Question: I'm trying to implement the Window Width and level formula from de Dicom specification in my application. Only it's not returning any grayscales at the moment. The dicom specifies the formula as following:
'''
if (x <= c - 0.5 - (w-1)/2), then y = ymin
else if (x > c - 0.5 + (w-1)/2), then y = ymax,
else y = ((x - (c - 0.5)) / (w-1) + 0.5) * (ymax - ymin)+ ymin
'''
So i've translated this into the following c# syntax:
'''
if (pixelData[i] <= wLevel - 0.5 - (wWidth - 1) / 2)
oColor = 0;
else if (pixelData[i] > wLevel - 0.5 + (wWidth - 1) / 2)
oColor = 255;
else
oColor = (int)((pixelData[i] - (wLevel - 0.5)) / (wWidth - 1) + 0.5) * (255 - 0) + 0;
'''
Howevery, the last part of the formula
'''
oColor = (int)((pixelData[i] - (wLevel - 0.5)) / (wWidth - 1) + 0.5) * (255 - 0) + 0;
'''
Only seems to return 0

Anyone sees how this is possible?
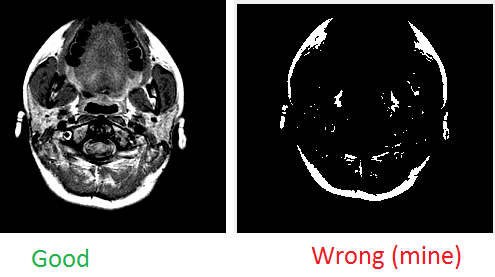
Answer: The meaning of VOI LUT is to map a given pixel range to displayable values (usually 0..0xFF), using clamping for out of range pixel values.
This means that for a given window/level we can compute the displayable range:
'level-window/2 , level + window/2' .
For pixel values that are in that range, linear transformation is used:
'((pixel - lower_window_limit) / window) * displayable_range'
where 'lower_window_limit' is 'level - window/2'
This '-window/2' is missing in your formula.